Question: I am a total Angular (and JS) beginner.
I want to develop something like this:

(with apologies to @PhillipKregg for borrowing his excellent illustration).
Effectively, I want nested tabbed notebooks - a row of tabs (views?), each which can contain data or another row of tabs (each of which ...).
Googling seems to return more recommendations for UI-Router, but I imagine that UI-Bootstrap's Tabs or Accordion could also be used (or even UI-Bootstrap's Pagination, with a single view whose contents I update according to the selected page?).
All else being equal, I will go with whichever is easiest for a novice to understand and implement (which is that?).
But - are there performance issues? For instance, will one download the content of all the views immediately or initial page load (thus increasing initial page download time)? Will one only download the data for a view when it becomes active (which seems preferable)?
Anything else I need to consider?
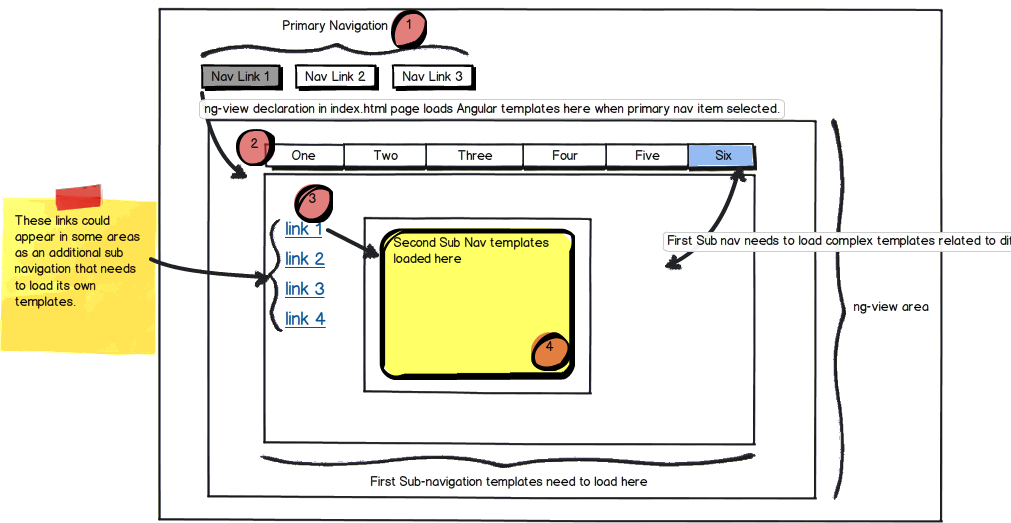
Answer: Yes, ui-router & ui-bootstrap.tabs are the best tools for the job at the moment. To do something similar would require mixing two types of 'ui-router' config patterns, 'nest views' & 'multiple named views'. I'd suggest reading both these wiki pages:
<URL>
<URL>
Here's a basic draft demo of something similar to your illustration, using ui-router & ui-bootstrap.tabs: <URL>
The easiest way to get started is to use ng-boilerplate <URL>, it uses ui-router & has best-practice directory structure. It also addresses performance issues by compiling html to js & adding templates to $templateCache, thus kicking lots of XHR requests to the curb.
Regards to data downloads, data would typically be managed by a angularJS 'service' singleton instance, separate from any 'views'. How & when you invoke any 'service' from any 'view' is totally your choice. This is a pretty good tutorial on angular services: <URL>